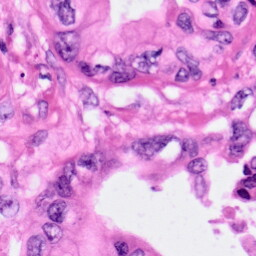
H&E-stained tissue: Pancreatic